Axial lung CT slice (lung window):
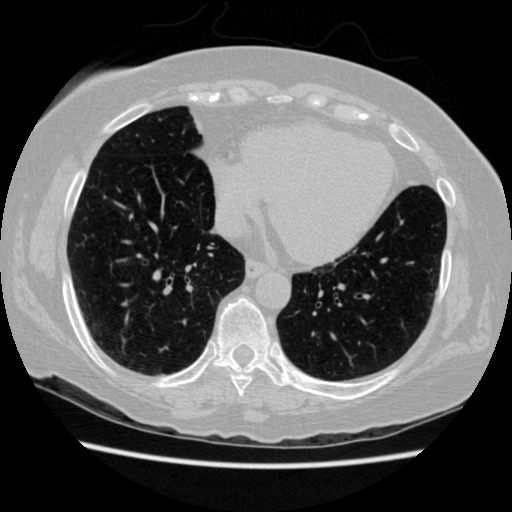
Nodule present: no